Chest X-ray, PA view. Patient: 54 years old, sex M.
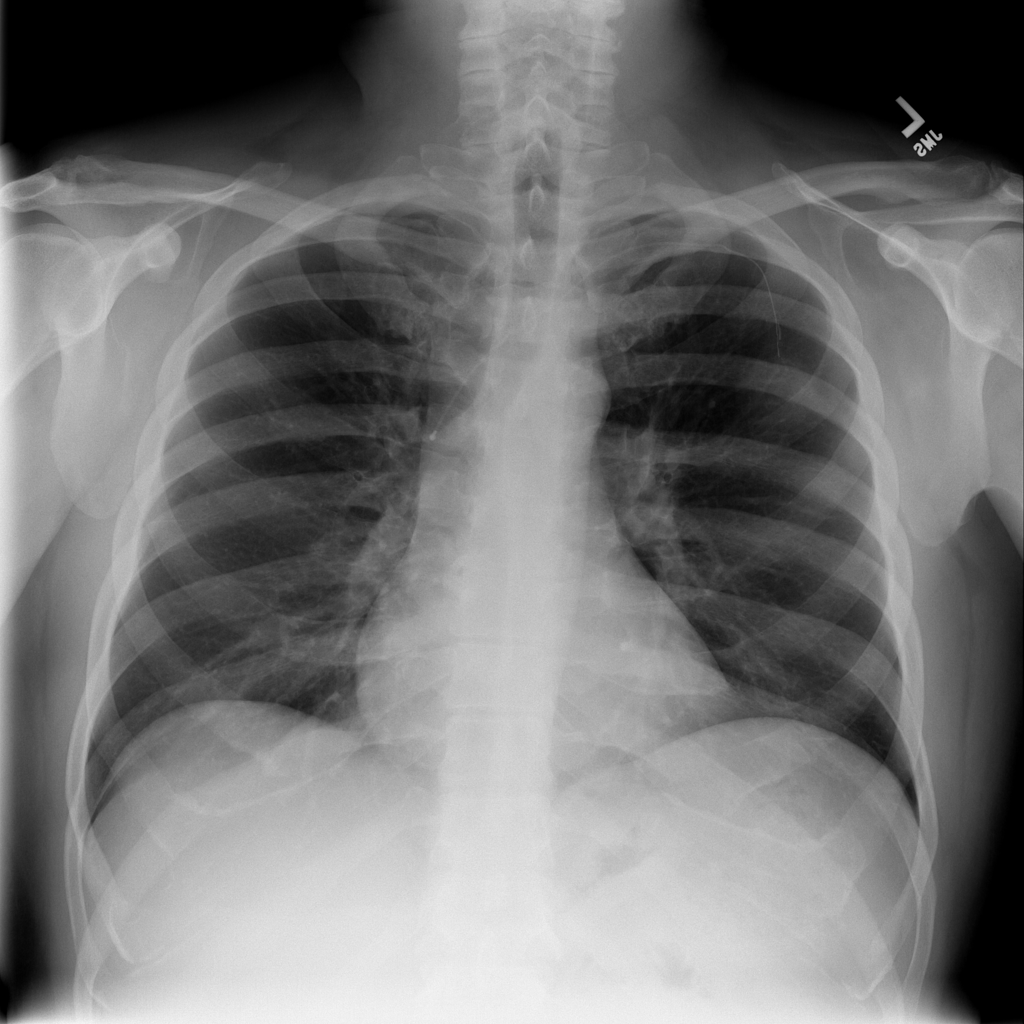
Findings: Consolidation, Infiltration